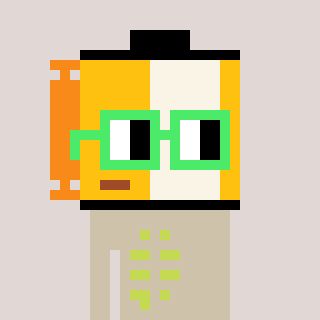
a pixel art character with square light green glasses, a film roll-shaped head and a bege-colored body on a warm background